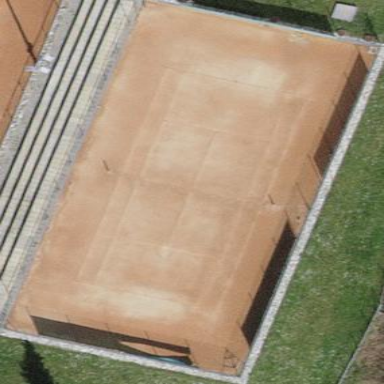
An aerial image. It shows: Tennis court on pitch.